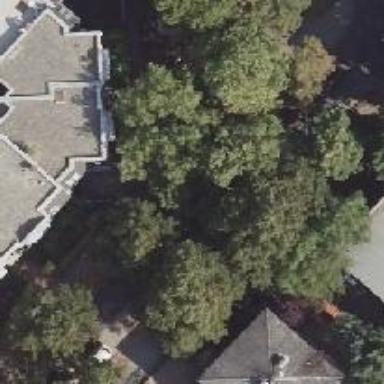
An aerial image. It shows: Avenue lined with deciduous broadleaved trees.